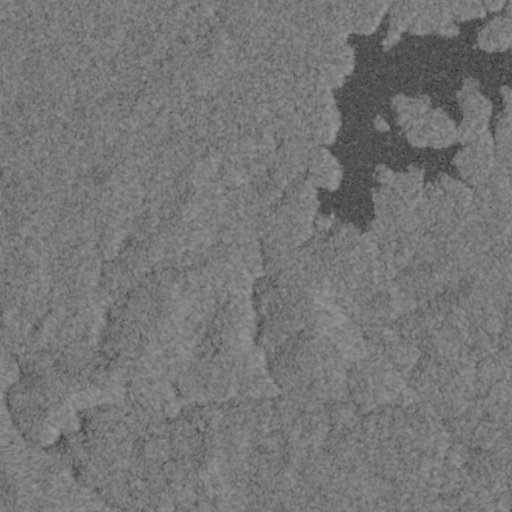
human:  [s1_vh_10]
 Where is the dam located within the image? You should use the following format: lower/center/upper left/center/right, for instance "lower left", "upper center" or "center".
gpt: The dam is located in the center right of the image.
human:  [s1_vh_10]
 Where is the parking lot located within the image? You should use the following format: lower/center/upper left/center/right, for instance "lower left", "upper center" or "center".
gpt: The parking lot is located in the lower right of the image.
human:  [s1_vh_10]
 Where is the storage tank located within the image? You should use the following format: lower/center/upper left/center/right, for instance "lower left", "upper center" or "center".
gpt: The storage tank is located in the center of the image.
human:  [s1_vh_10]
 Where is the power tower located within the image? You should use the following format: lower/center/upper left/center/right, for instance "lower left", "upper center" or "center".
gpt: There is no power tower in the image.

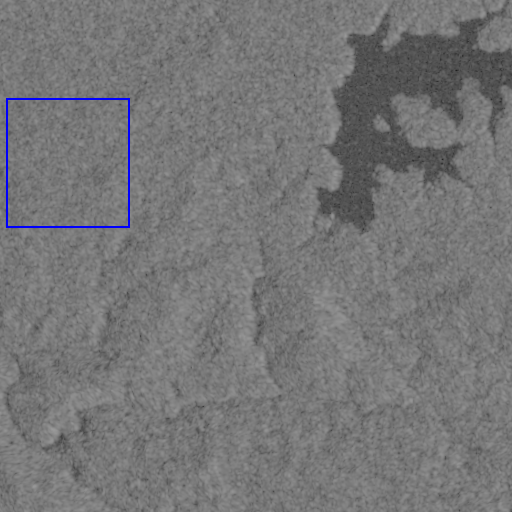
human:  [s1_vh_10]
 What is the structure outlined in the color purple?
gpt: There is no purple outline.
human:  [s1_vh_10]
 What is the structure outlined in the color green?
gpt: There is no structure outlined in green.